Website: slack
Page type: billing-address
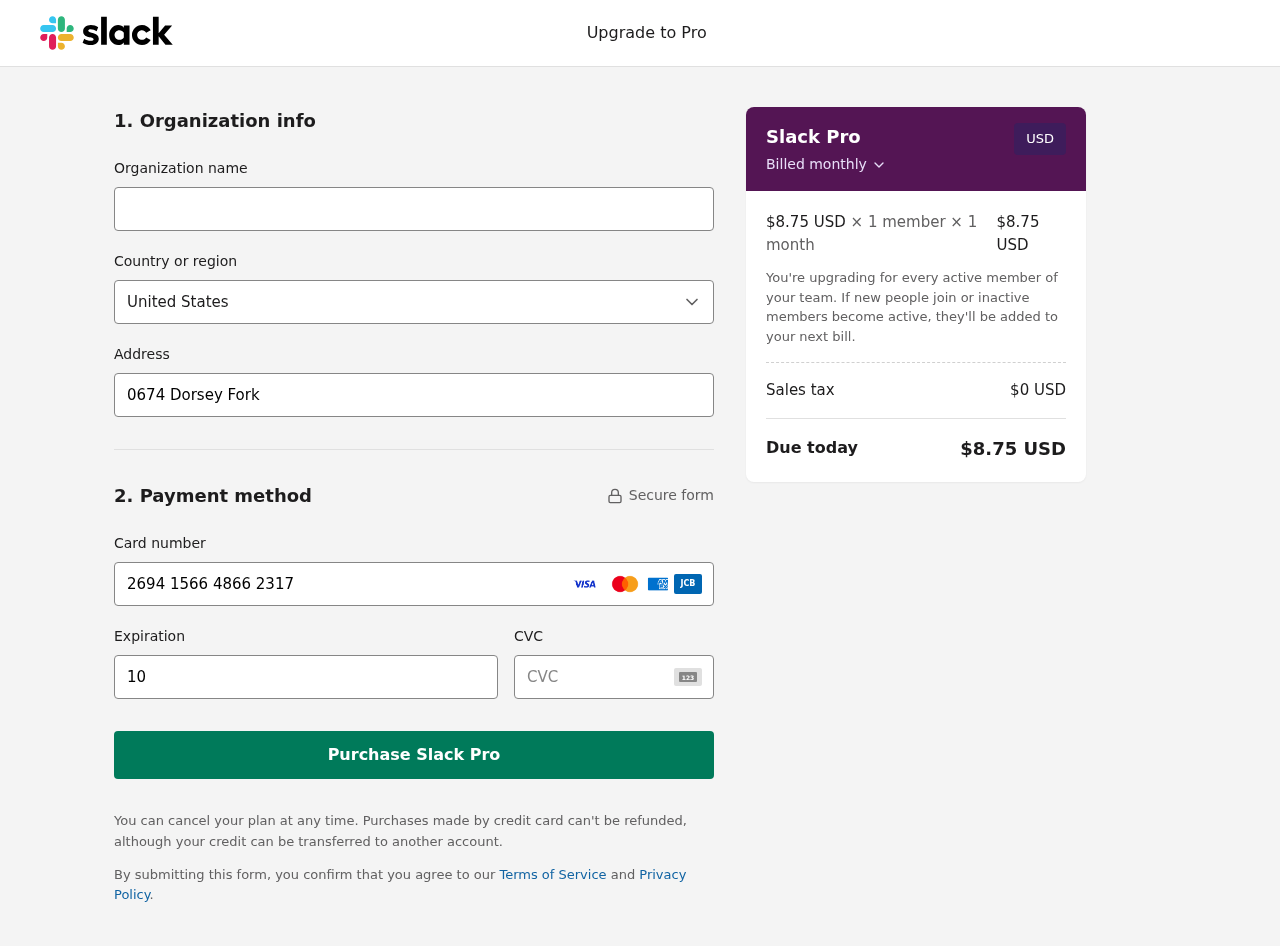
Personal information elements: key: PII_CARD_CVV
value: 882
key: PII_CARD_EXPIRY
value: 10/30
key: PII_CARD_NUMBER
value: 2694 1566 4866 2317
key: PII_COUNTRY
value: United States
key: PII_STREET
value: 0674 Dorsey Fork
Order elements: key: ORDER_PRICE_PER_MEMBER
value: $8.75 USD
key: ORDER_MEMBER_COUNT
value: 1
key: ORDER_MONTH_COUNT
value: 1
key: ORDER_SUBTOTAL
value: $8.75 USD
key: ORDER_TAX
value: $0
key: ORDER_TOTAL
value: $8.75 USD